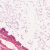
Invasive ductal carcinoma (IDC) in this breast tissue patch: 0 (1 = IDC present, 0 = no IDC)